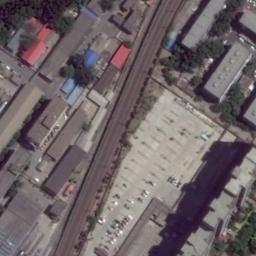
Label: railway